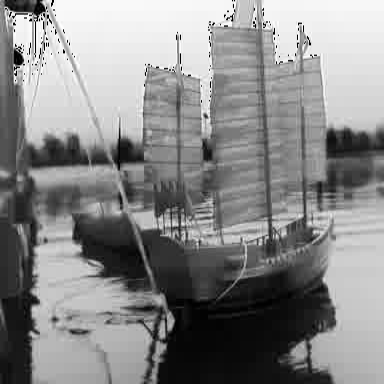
There is a sailboat in the infrared image.